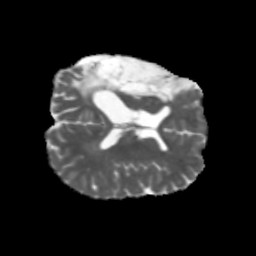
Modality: MD
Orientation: axial
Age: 27
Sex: female
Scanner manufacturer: siemens
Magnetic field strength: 3 T
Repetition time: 5.47 s
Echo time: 0.0854 s